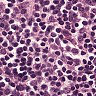
Metastatic tissue present: no